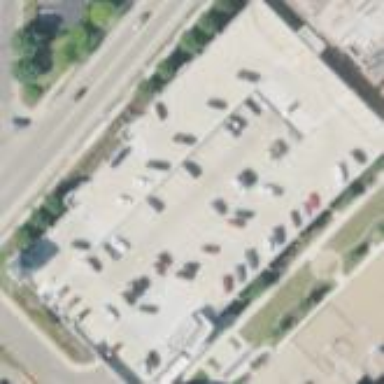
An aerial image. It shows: Multi-storey parking building with paved surface.